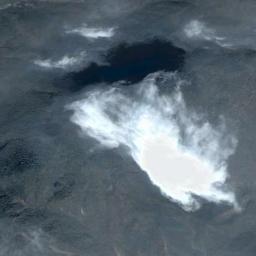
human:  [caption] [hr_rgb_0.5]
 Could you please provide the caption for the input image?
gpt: The white cloud is above green land .

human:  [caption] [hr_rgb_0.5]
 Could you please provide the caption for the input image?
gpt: White clouds on the ground where brown and green intersect .

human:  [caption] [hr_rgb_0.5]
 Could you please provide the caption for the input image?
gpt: The cumulus clouds are located above the wasteland and the shadow of the clouds is on the wasteland .

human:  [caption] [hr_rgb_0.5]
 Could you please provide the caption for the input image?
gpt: A large cloud of white clouds floated above the hills .

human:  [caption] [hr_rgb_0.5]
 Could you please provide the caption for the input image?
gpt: There are a few pieces of white clouds over a lake .